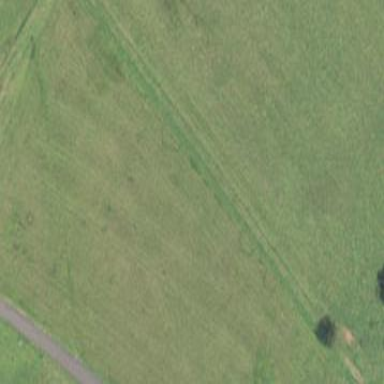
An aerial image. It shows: Area covered with grass.